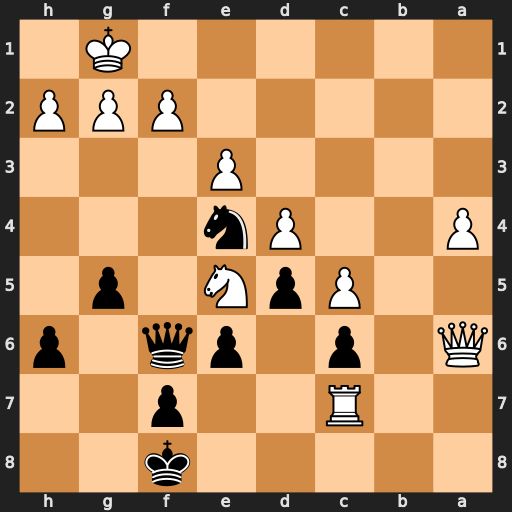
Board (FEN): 5k2/2R2p2/Q1p1pq1p/2PpN1p1/P2Pn3/4P3/5PPP/6K1
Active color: b
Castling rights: -
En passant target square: -
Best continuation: Qxf2+ Kh1 Qe1+ Qf1 Qxf1#